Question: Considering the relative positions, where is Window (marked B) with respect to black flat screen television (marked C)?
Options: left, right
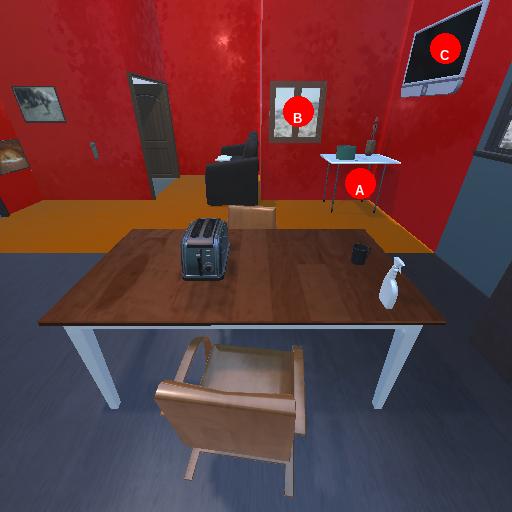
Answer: left